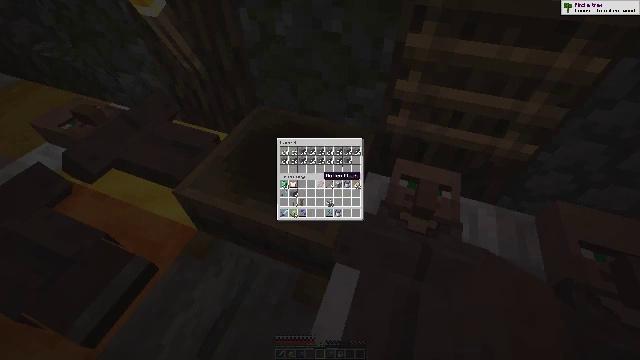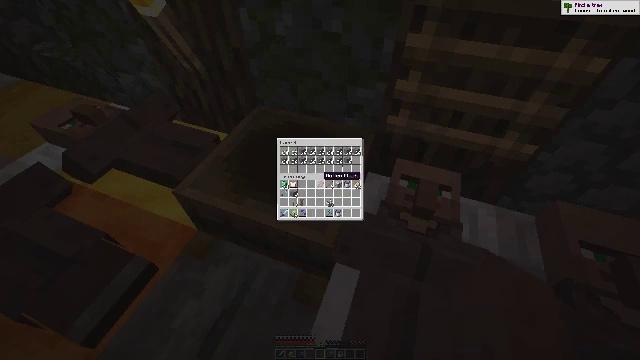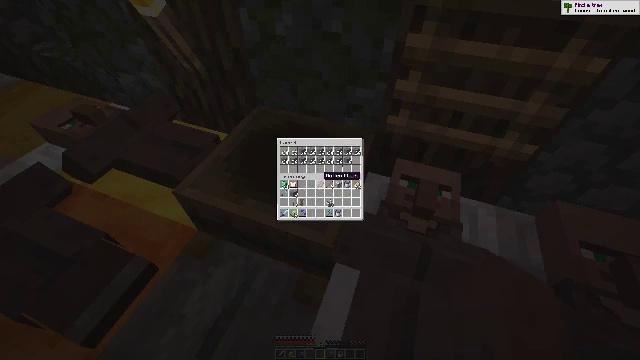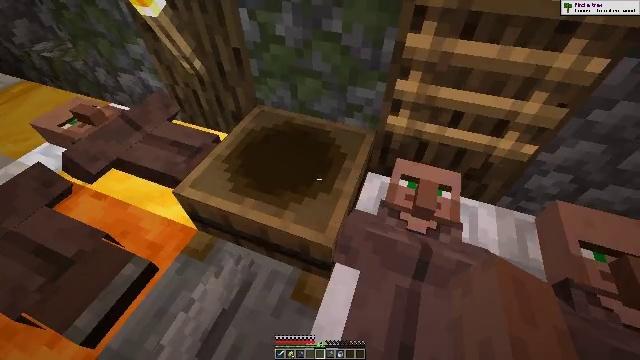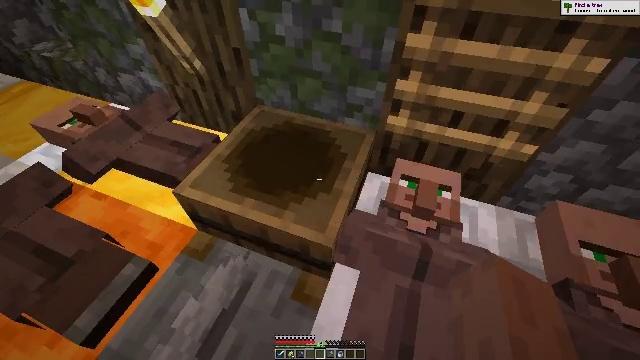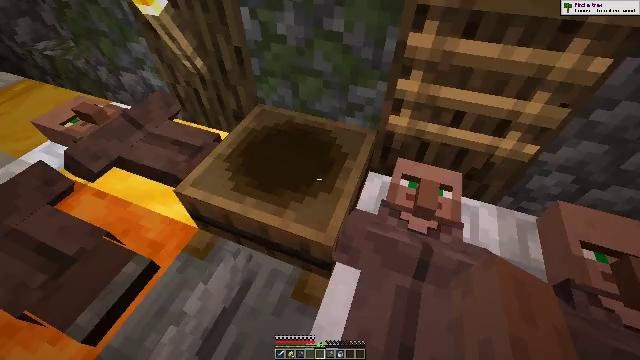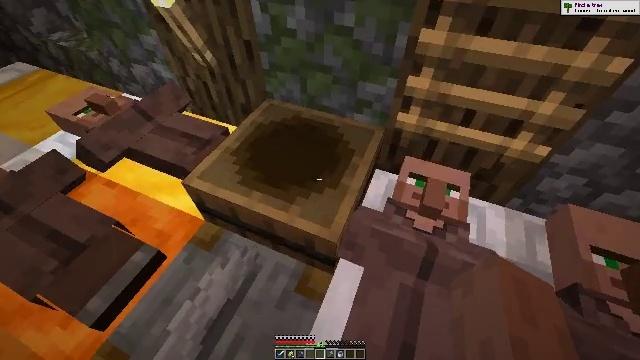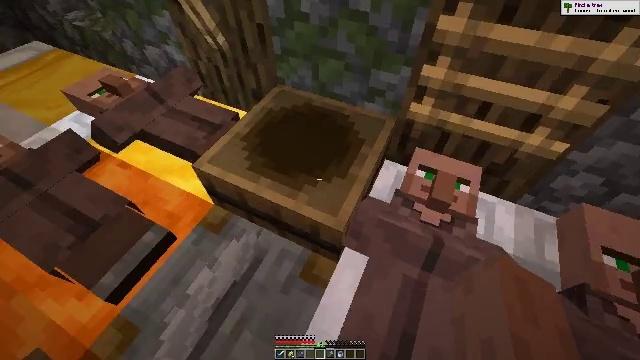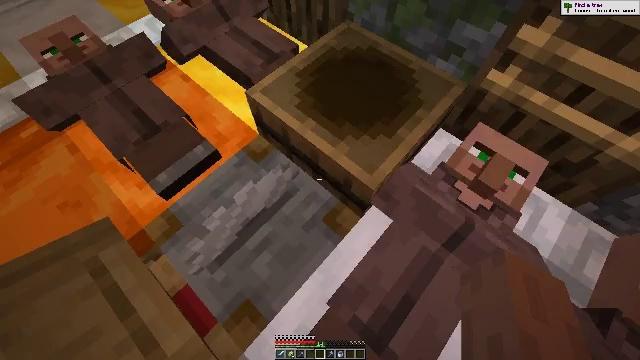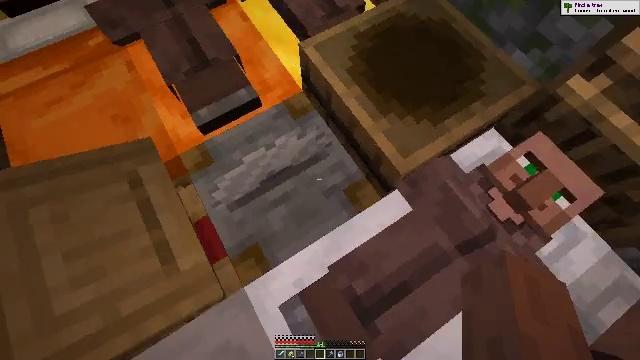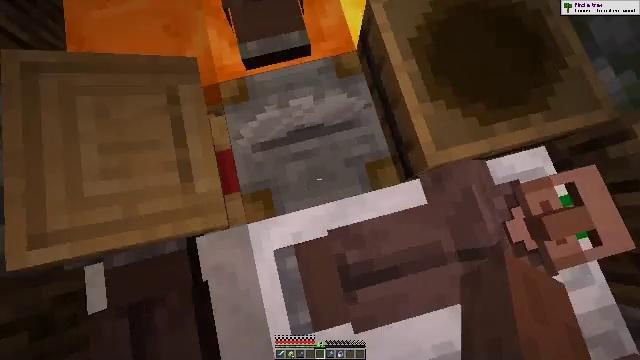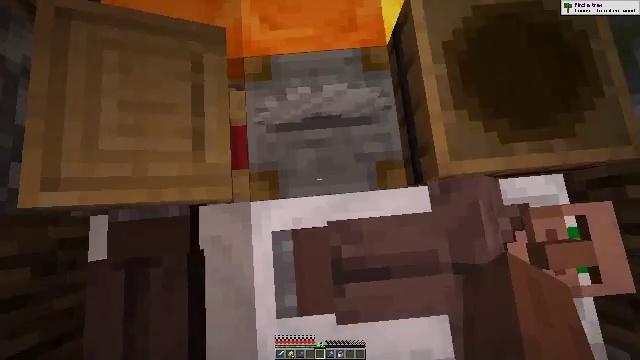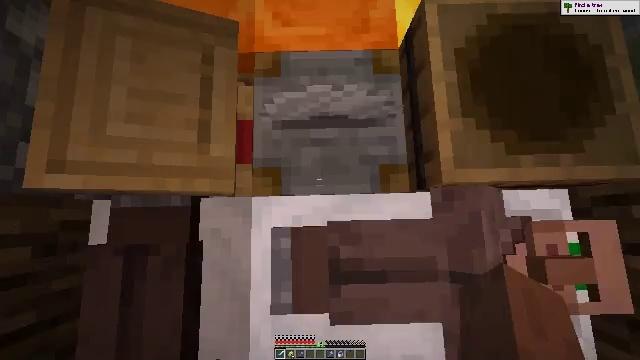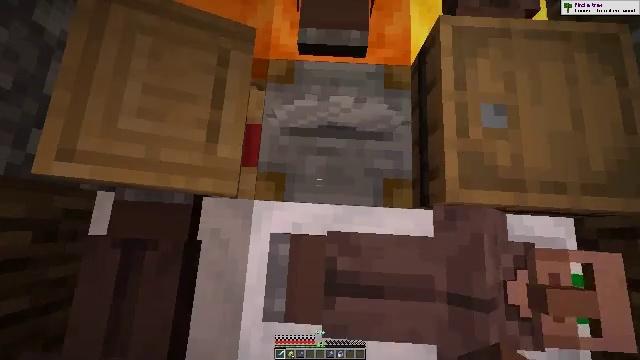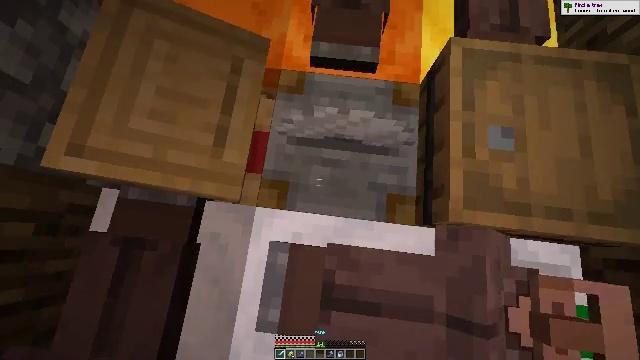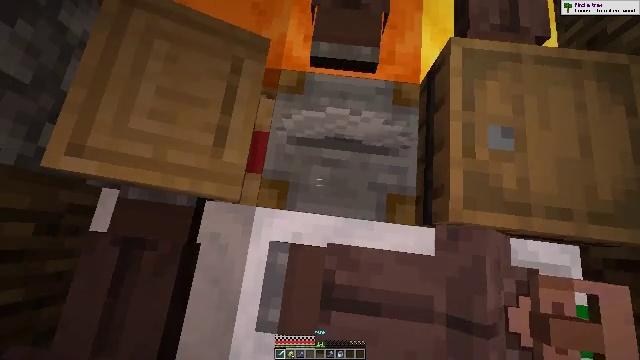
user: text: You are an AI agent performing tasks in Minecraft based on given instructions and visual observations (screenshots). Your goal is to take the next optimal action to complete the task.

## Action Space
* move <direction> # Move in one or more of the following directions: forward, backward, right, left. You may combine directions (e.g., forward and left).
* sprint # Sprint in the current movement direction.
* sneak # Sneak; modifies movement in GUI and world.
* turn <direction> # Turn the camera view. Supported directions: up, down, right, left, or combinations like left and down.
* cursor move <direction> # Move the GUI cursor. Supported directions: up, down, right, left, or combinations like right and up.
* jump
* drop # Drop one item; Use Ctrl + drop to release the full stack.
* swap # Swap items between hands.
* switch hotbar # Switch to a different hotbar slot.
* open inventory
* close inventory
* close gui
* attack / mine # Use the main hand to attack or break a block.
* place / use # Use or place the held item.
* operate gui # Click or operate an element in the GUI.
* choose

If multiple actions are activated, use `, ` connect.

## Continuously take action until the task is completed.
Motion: motion action
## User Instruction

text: Attack the stonecutter to pick it up.
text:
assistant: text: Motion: no_op
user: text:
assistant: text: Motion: no_op
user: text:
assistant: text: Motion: open inventory
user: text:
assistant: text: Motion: open inventory
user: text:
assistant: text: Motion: open inventory
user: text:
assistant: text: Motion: turn left
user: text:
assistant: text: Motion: turn left and down
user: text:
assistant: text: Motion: turn left and down
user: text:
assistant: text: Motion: turn left and down
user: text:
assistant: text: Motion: turn left and down
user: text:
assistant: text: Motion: turn left and down
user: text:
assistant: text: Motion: turn left, switch to hotbar 1
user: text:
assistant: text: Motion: turn left and up, switch to hotbar 1
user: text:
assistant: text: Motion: turn left and up, switch to hotbar 1
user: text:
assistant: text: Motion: no_op
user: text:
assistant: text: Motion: no_op
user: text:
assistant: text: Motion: no_op
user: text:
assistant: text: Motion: turn right and up
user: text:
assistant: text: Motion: turn right and up
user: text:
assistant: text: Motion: turn right and up
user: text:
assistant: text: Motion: no_op
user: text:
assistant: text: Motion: no_op
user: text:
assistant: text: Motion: no_op
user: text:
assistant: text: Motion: no_op
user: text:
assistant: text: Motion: no_op
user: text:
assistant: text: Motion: no_op
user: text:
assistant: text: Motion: no_op
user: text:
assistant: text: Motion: no_op
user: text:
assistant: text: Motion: no_op
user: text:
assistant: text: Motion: no_op